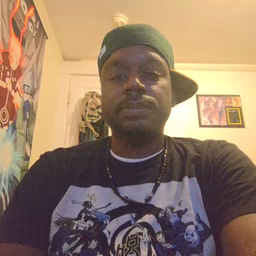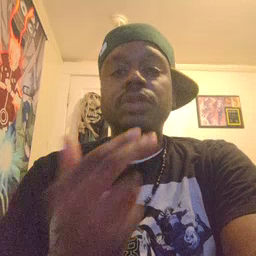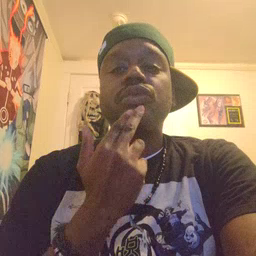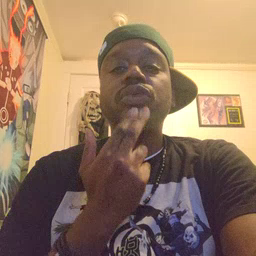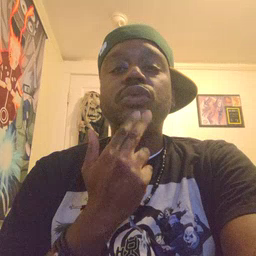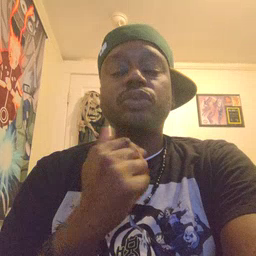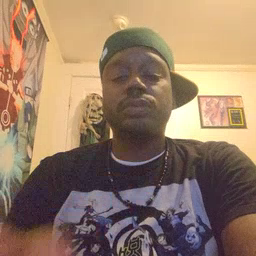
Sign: cute